Question: When I call plot() in RStudio, I only receive black bars (see screenshot).
What could that be?

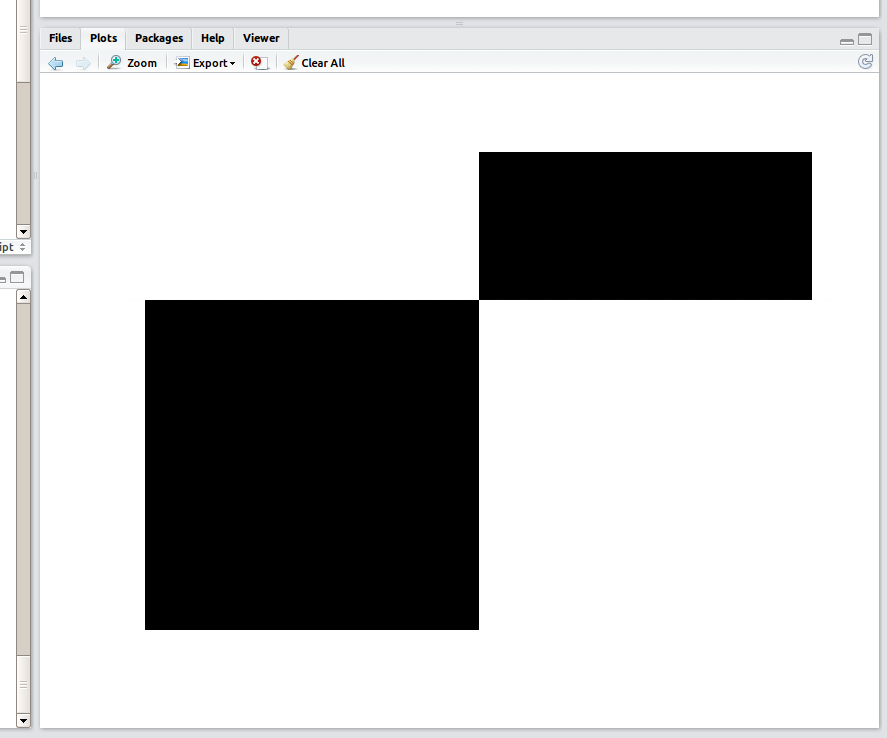
Answer: Clear your data and screen and then try plot() you will get error.